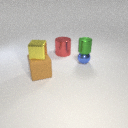
small yellow metal cube above large brown rubber cube